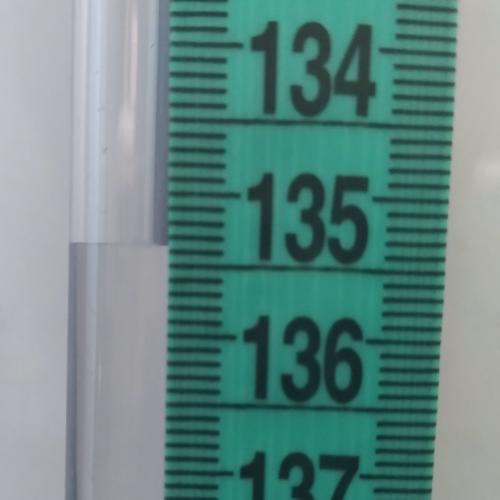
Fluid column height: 135.4 cm